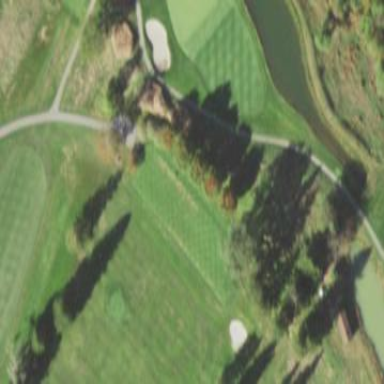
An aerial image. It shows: Grass area designated as golf tee.